Field crop: maize
Growth stage: 1
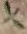
Species: atriplex